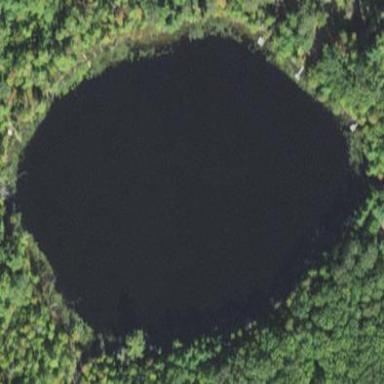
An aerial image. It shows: Serene lake surrounded by nature.